Interaction volume radius: 5 \u00c5
Interaction volume height: 15 \u00c5
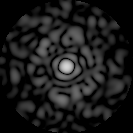
Disorder parameter: 0.8071